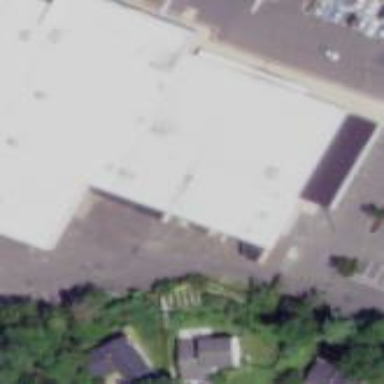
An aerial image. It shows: Building used as fitness center.